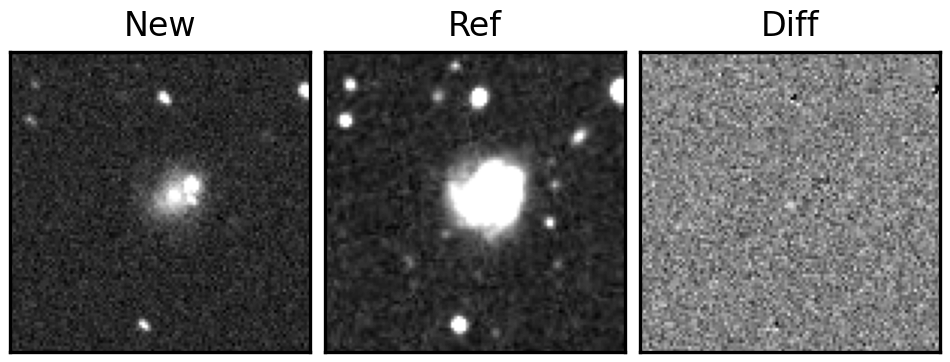
Label: real